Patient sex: M
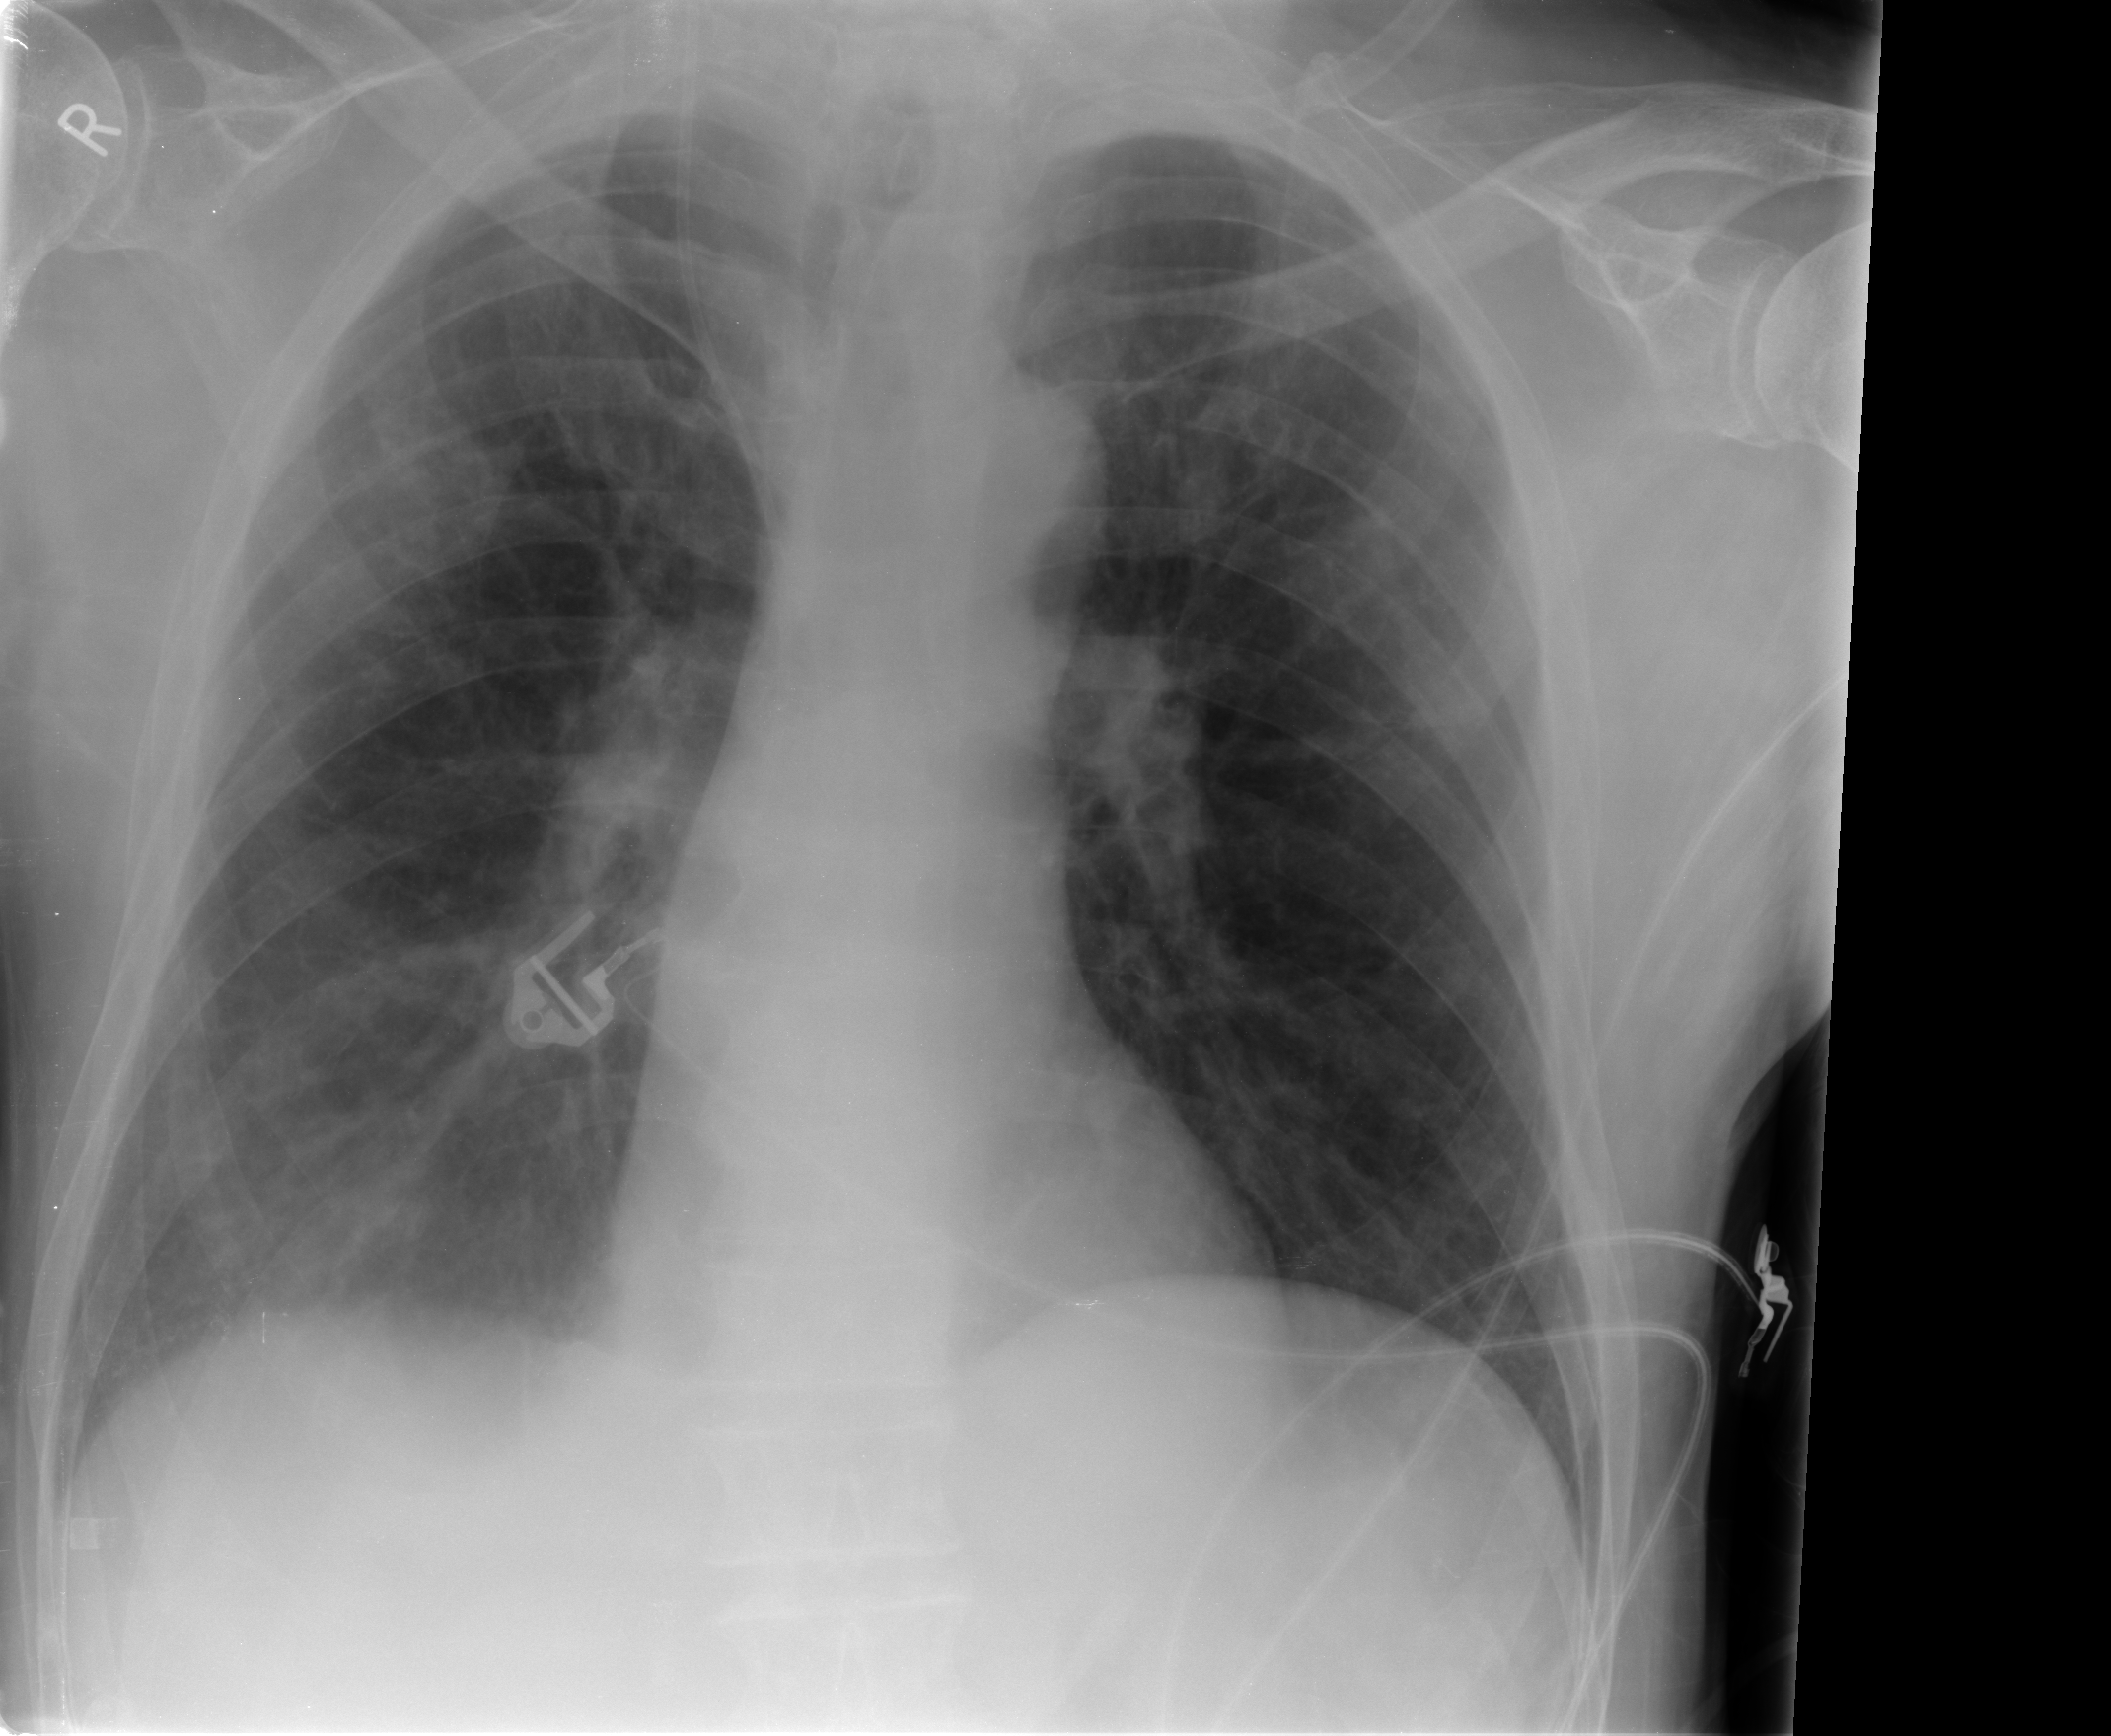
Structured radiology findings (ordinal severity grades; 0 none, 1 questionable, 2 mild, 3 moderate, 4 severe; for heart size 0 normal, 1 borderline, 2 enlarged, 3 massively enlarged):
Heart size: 0
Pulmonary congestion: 0
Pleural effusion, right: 1
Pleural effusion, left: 0
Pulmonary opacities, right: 0
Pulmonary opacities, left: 0
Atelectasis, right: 2
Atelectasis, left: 0